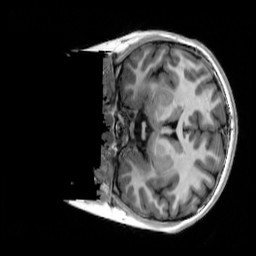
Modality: T1w
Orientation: coronal
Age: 10
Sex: male
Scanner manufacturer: siemens
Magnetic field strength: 3 T
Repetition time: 4 s
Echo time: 0.00289 s